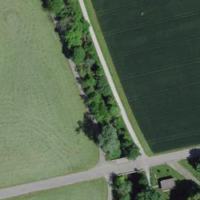
EUNIS habitat code: 55
Species observed at this site:
Vicia sepium
Anemone ranunculoides
Lamium galeobdolon
Trifolium pratense
Lysimachia punctata